一年级 · 立体几何学

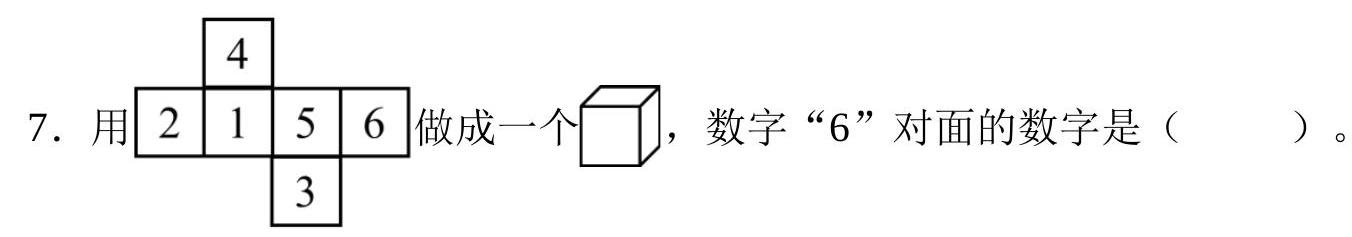
答案: 1
解析: ：分析：（1）由点 $\mathrm{A}$ 在抛物线上, 将 $\mathrm{A}$ 点坐标代入, 求出参数 $\mathrm{P}$, 求解即可 (2) 由于 $F(8,0)$ 是 $\triangle A B C$ 的重心, 则重心与焦点重合, 由重心坐标公式可求 $M$ 是 $B C$ 的中点。

(3) 由于线段 $\mathrm{BC}$ 的中点 $\mathrm{M}$ 不在 $x$ 轴上, 所以 $\mathrm{BC}$ 所在的直线不垂直于 $x$ 轴. 设 $\mathrm{BC}$ 所在直线的方程为: $y+4=k(x-11)(k \neq 0)$, 解出 $k$ 即可。